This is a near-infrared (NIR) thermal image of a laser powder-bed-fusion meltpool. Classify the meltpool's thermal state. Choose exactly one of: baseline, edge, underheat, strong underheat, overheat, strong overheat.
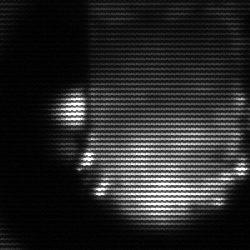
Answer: baseline